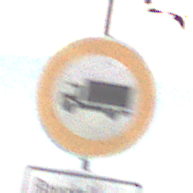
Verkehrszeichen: VerbotFuerKraftfahrzeugeUeberDreiKommaFuenfTonnen
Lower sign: SonstigeFahrzeugePersonengruppenFrei1
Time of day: MorningAfternoon
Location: Outdoor (Nature)
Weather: Overcast
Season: Winter
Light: Natural